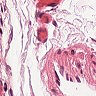
Metastatic tissue present: no